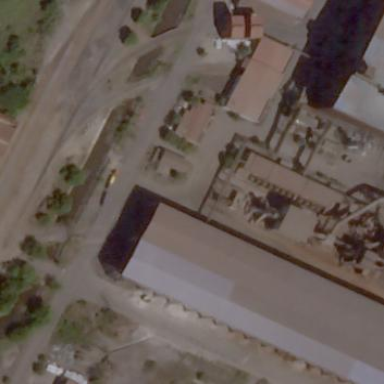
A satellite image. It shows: Industrial building.